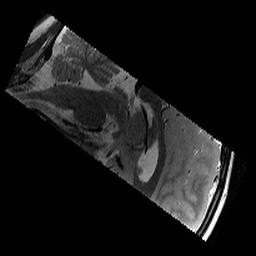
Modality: T2w
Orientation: sagittal
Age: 9
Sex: male
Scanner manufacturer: siemens
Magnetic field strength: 3 T
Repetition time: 9.23 s
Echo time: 0.067 s